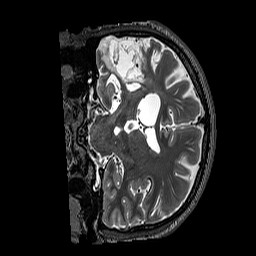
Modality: T2w
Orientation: coronal
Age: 39
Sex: male
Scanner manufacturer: siemens
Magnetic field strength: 3 T
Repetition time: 3.2 s
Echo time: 0.567 s